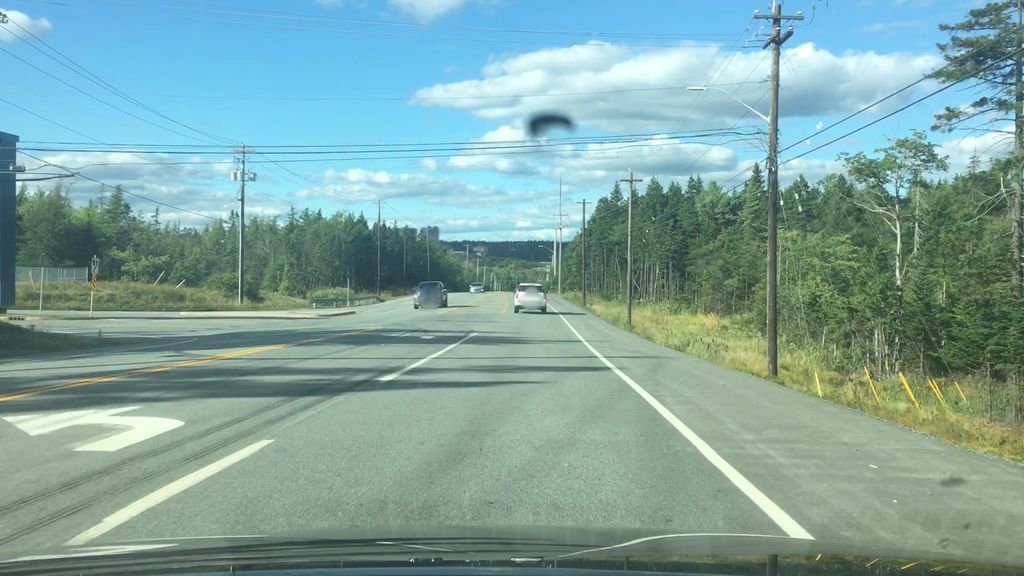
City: halifax